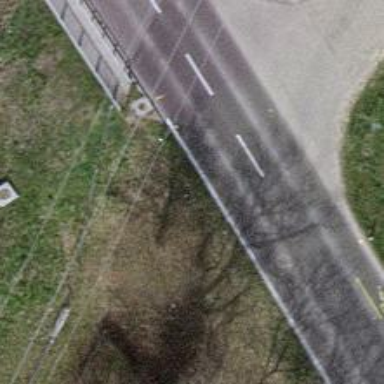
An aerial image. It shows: Asphalt road classified as tertiary.